Question: I have 5 images, I need to display this horizontally spaced one after the other. Instead of using 5 different images to display these 5 images in a LinearLayout with horizontal orientation, I would like to use a single image view. With LayerDrawable can I achieve this? If yes how?
All I want is to place images like in the sample below, where each of 'Querstions', 'Tags', 'Users', 'Badges', 'Unanswered' would be an image.

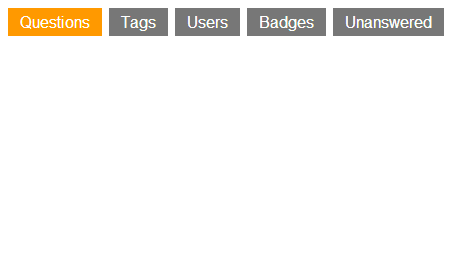
Answer: I found the answer, this is how I did
each image is of dimension 48*48. I start at left edge of imageivew hence l value for 1st layer is l = 0 and r = 52, because am providing 4 units padding and image width is 48 units (48+4 = 52), then for second image I use l = 52 (starts where 1st layer ends) and again r = 52 . If there is a third image of dimension 48*48 then l and r value for third layer would be l = 104 r = 52 and so on
activity-class
'''
@Override
protected void onCreate(Bundle savedInstanceState) {
super.onCreate(savedInstanceState);
setContentView(R.layout.activity_layer_list_main);
LayerDrawable drw = createHorizontallyStackedImages();
ImageView iv1 = (ImageView)findViewById(R.id.imageView1);
iv1.setImageDrawable(drw);
}
private LayerDrawable createHorizontallyStackedImages(){
BitmapDrawable d1 = (BitmapDrawable) getResources().getDrawable(R.drawable.abcgo_48_48_2x);
d1.setGravity(Gravity.LEFT);
BitmapDrawable d2 = (BitmapDrawable) getResources().getDrawable(R.drawable.amazon_48x48_2x);
d2.setGravity(Gravity.LEFT);
//BitmapDrawable d3 = (BitmapDrawable) getResources().getDrawable(R.drawable.hulu_48x48_2x);
//d3.setGravity(Gravity.LEFT);
Drawable drawableArray[]= new Drawable[]{d1,d2};
LayerDrawable layerDraw = new LayerDrawable(drawableArray);
layerDraw.setLayerInset(0, 0, 0, 52, 0);
layerDraw.setLayerInset(1,52,0,52,0);
return layerDraw;
}
'''
activity-xml
'''
<RelativeLayout xmlns:android="http://schemas.android.com/apk/res/android"
xmlns:tools="http://schemas.android.com/tools"
android:layout_width="match_parent"
android:layout_height="match_parent"
android:paddingBottom="@dimen/activity_vertical_margin"
android:paddingLeft="@dimen/activity_horizontal_margin"
android:paddingRight="@dimen/activity_horizontal_margin"
android:paddingTop="@dimen/activity_vertical_margin"
tools:context=".LayerListMainActivity" >
<TextView
android:id="@+id/textView1"
android:layout_width="wrap_content"
android:layout_height="wrap_content"
android:text="@string/hello_world" />
<ImageView
android:id="@+id/imageView1"
android:layout_width="wrap_content"
android:layout_height="wrap_content"
android:layout_below="@+id/textView1"
android:layout_marginTop="105dp"
android:layout_toRightOf="@+id/textView1"
android:src="@drawable/ic_launcher" />
</RelativeLayout>
'''
result looks as below

With this approach, we can merge several images into single LayerDrawable and display the resulting merged image in singel imageview